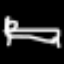
Label: bed